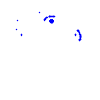
Particle: pion